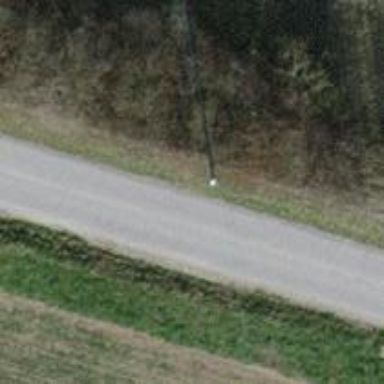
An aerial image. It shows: Power pole.